Field crop: maize
Growth stage: 1
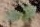
Species: datura